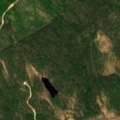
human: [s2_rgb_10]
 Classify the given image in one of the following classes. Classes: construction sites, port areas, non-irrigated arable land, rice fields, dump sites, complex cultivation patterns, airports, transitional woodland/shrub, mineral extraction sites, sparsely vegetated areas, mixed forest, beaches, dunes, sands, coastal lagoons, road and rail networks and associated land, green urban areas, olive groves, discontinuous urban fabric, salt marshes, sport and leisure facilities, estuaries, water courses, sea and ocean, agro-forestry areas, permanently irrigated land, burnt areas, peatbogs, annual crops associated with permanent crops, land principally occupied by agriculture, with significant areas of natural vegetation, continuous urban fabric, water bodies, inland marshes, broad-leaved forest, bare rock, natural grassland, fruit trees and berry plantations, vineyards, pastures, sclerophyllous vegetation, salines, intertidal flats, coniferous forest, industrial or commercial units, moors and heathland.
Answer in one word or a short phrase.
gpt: coniferous forest, mixed forest